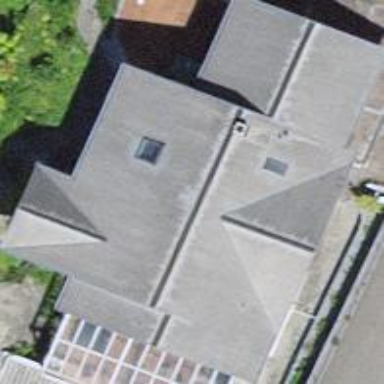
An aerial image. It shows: Simple house.